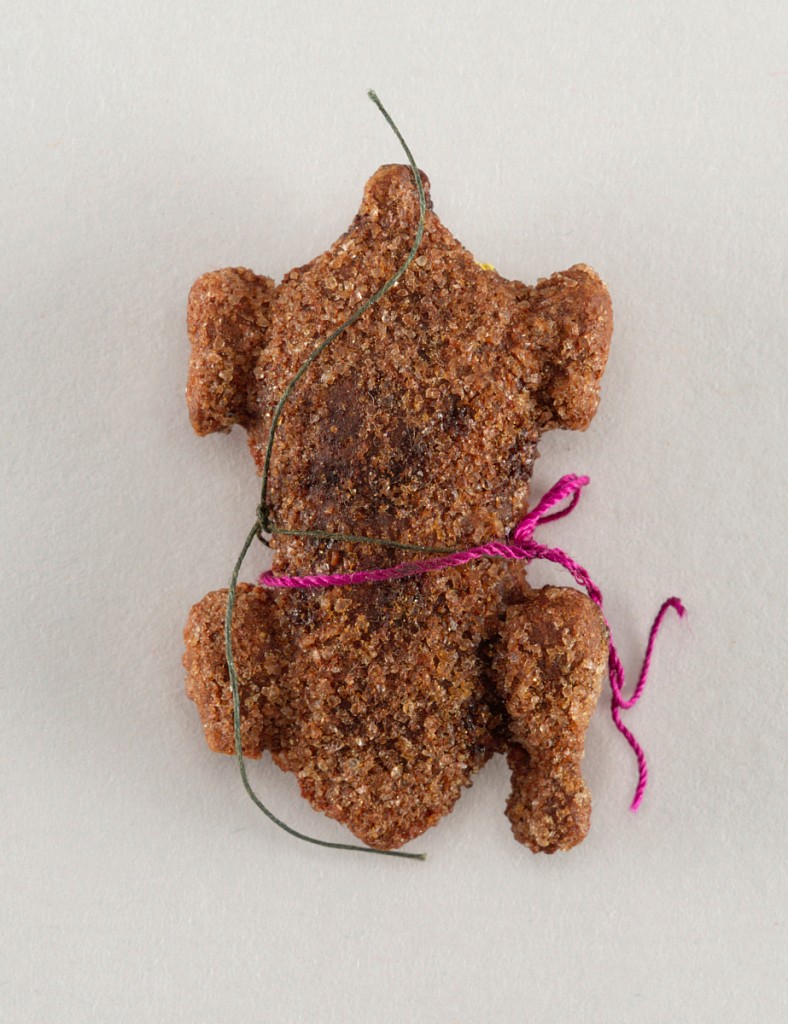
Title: Ornament, Christmas tree
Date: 1850–99
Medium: Brown sugar, dough
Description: Roasted duckling; part of left drumstick missing.